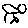
Label: bird